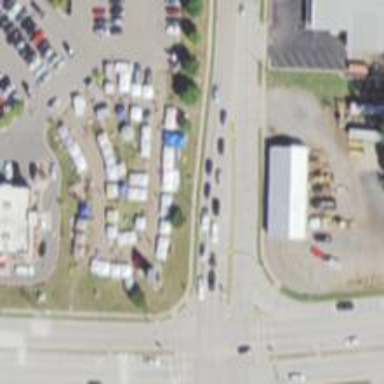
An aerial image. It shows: Marketplace.